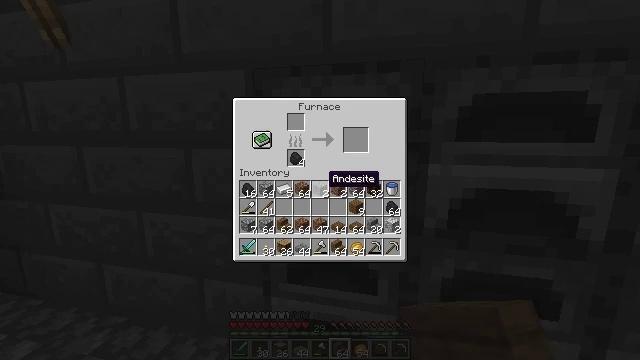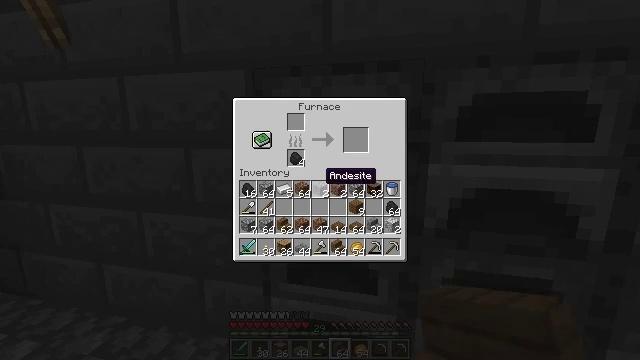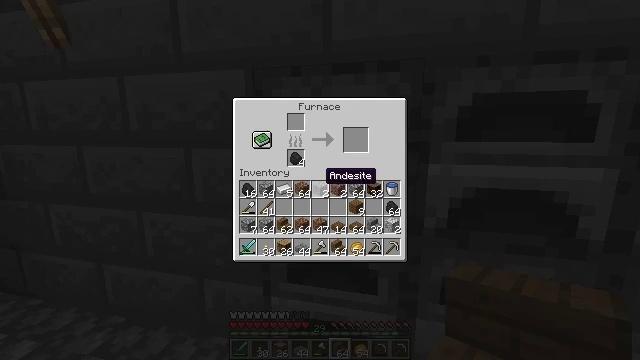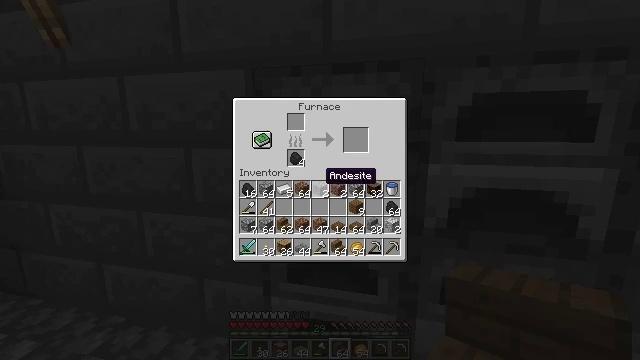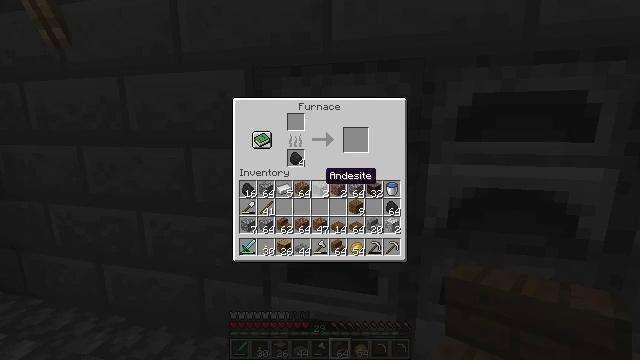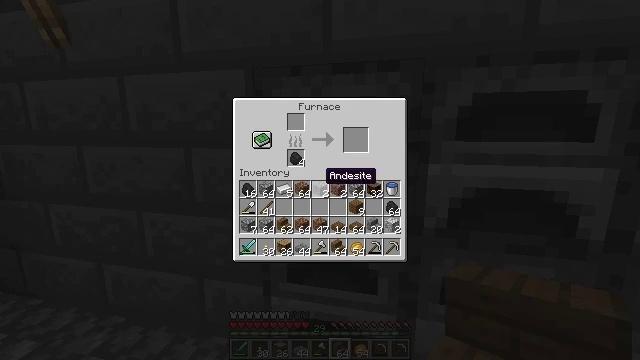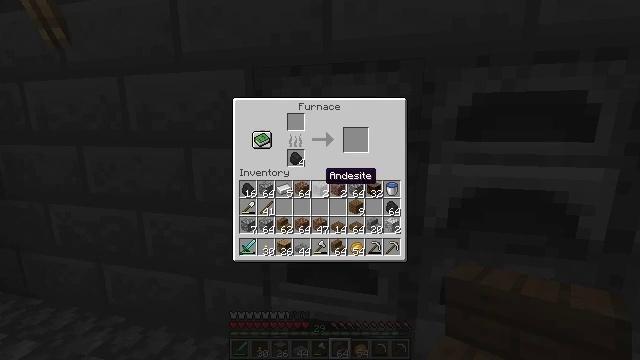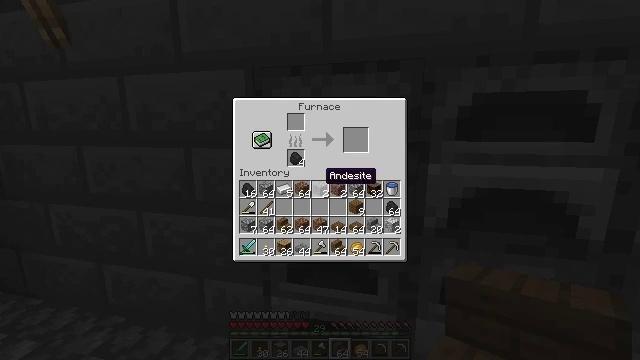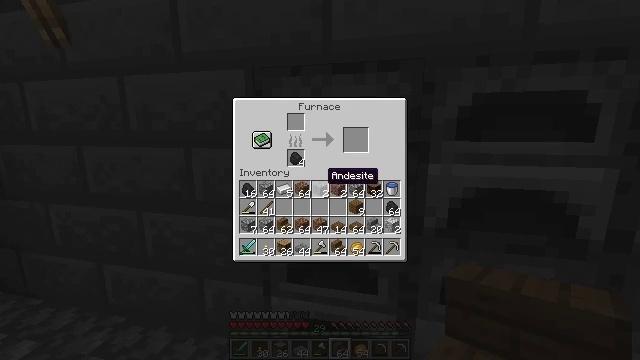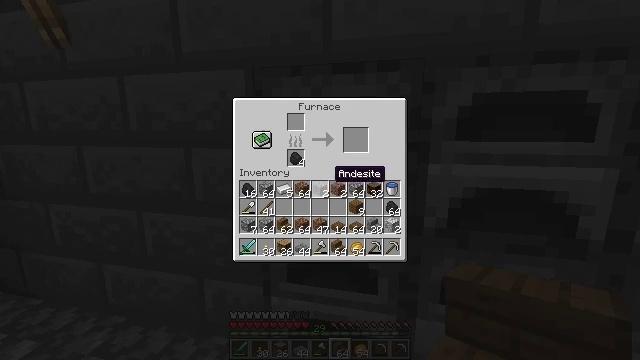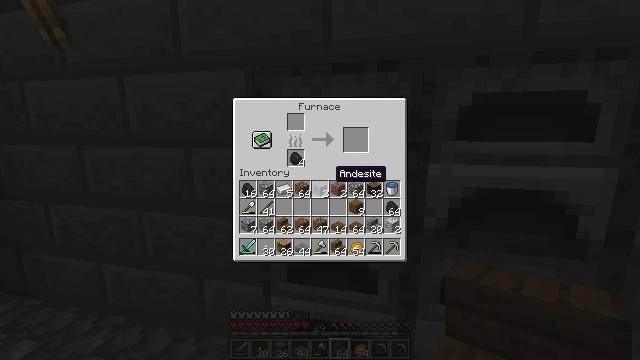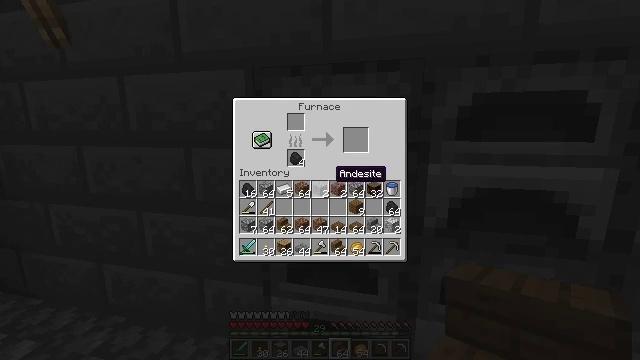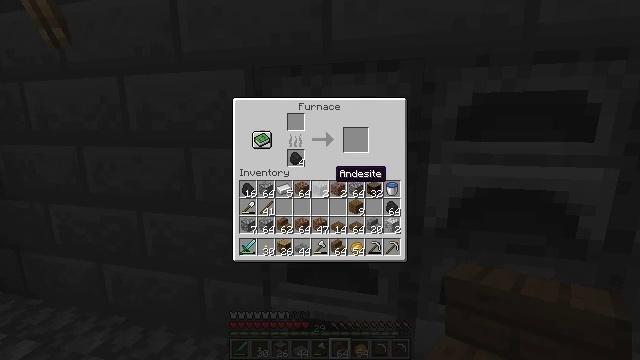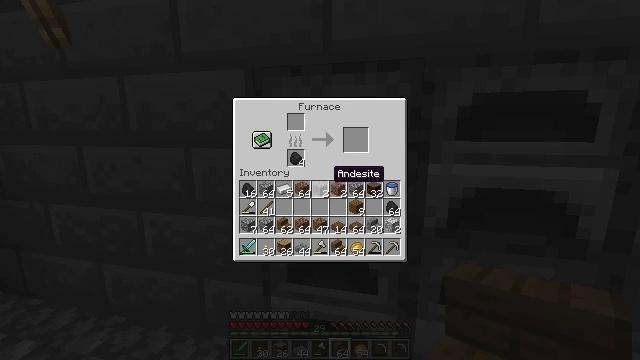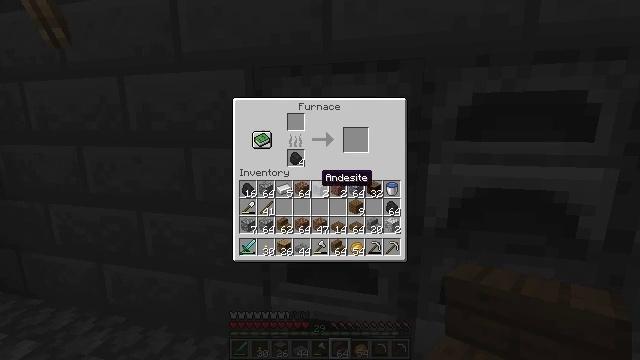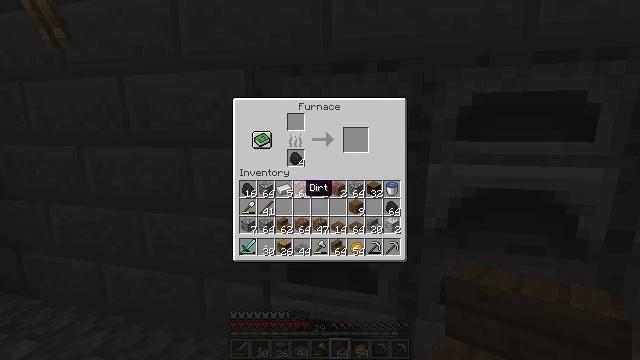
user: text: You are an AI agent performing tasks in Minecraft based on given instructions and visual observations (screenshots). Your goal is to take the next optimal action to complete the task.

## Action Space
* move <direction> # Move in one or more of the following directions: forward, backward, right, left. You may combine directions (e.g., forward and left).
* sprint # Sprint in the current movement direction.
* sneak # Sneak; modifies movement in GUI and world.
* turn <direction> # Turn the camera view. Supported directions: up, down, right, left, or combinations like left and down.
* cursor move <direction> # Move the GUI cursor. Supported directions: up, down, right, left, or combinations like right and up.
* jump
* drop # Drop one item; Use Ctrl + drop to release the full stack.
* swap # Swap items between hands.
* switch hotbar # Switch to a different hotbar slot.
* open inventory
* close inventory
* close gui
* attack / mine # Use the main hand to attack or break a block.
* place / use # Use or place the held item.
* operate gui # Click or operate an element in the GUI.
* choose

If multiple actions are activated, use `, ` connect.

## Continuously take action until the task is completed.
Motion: motion action
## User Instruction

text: Remove the birch slab from a platform.
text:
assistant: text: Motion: no_op
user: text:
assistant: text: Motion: no_op
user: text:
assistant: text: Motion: no_op
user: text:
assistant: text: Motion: no_op
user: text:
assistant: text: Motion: no_op
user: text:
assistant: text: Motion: no_op
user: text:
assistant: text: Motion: no_op
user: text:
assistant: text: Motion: no_op
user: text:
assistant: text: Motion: cursor move right
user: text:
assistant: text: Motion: no_op
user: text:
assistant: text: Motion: no_op
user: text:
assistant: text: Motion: no_op
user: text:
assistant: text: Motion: no_op
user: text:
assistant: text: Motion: cursor move left
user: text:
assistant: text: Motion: cursor move left and down
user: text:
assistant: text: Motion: cursor move left
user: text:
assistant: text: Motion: no_op
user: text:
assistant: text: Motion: no_op
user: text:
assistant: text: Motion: cursor move down
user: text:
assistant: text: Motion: no_op
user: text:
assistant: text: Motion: no_op
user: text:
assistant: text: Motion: cursor move left
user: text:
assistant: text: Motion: no_op
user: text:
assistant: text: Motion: choose
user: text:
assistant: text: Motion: choose
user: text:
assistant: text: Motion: choose
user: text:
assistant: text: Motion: no_op
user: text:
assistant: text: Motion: cursor move right and up
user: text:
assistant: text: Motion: cursor move right and up
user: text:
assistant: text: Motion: cursor move up